Interaction volume radius: 5 \u00c5
Interaction volume height: 20 \u00c5
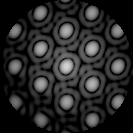
Disorder parameter: 0.005908